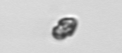
Label: Heterocapsa_rotundata